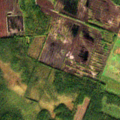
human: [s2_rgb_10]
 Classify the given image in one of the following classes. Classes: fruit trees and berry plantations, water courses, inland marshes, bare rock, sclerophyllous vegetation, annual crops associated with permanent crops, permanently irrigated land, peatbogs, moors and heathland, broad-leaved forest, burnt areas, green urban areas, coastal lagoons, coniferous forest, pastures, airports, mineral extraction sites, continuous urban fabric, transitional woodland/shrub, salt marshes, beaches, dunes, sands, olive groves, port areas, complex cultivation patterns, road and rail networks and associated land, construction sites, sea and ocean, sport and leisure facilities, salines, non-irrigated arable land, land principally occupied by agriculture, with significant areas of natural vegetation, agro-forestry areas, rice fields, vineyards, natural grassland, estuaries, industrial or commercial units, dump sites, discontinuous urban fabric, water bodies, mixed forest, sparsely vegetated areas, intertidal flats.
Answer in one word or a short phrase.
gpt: non-irrigated arable land, coniferous forest, transitional woodland/shrub